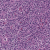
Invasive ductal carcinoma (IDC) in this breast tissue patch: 1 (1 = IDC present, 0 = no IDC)